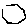
Label: hexagon